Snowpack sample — Loveland Pass, Silver Plume, Colorado, USA (1/12/25, 11:40 AM MST)
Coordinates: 39.66, -105.88
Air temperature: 7 °F
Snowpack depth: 140 cm
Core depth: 10 cm
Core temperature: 41 °F
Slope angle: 11°, slope face: 30°
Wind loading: high
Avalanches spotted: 2
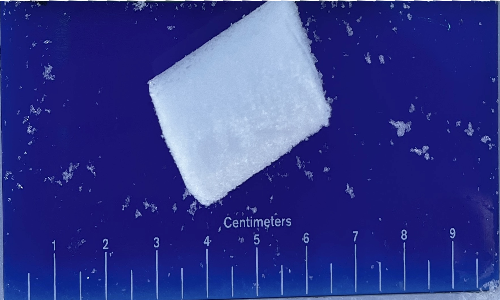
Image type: core
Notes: Pilot using slightly modified coring method that took too large segment for snow profile picturing, advised not to use in higher level models. Two avalanche on south face nearby, partially cloudy with light snow in the last 24 hours. Lots of wind loading on eastern features.